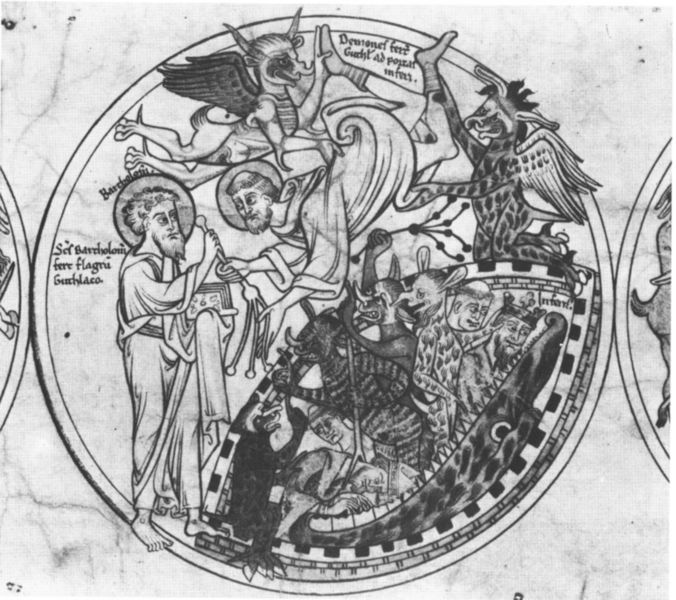
Titel: Das Leben des heiligen Guthlac, Guthlac-Rolle
Standort: Herstellungsort: Crowland (EU - GB - England)
Institution: London, British Library
Schlagwörter: teufel, satan, barchelei